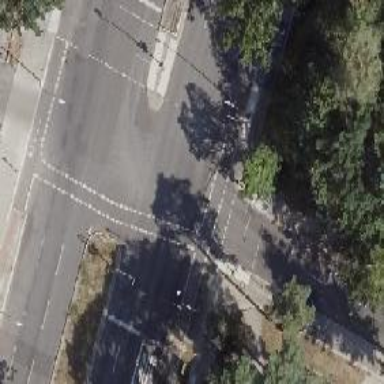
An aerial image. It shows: Secondary road with asphalt surface. There is cycle track on the right side of the road.